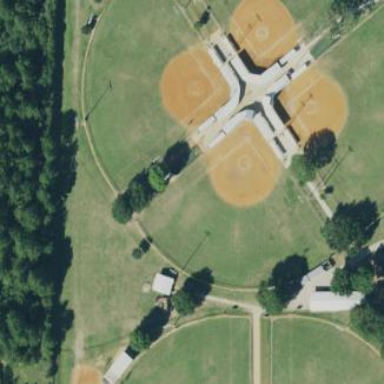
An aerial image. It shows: Softball pitch for leisure sports.